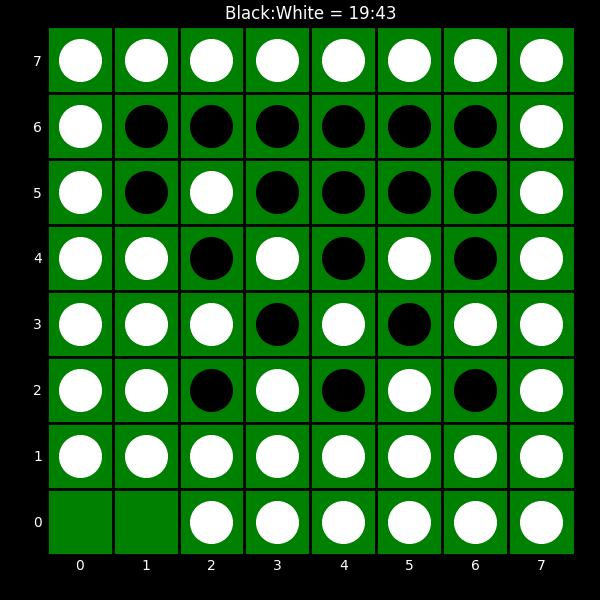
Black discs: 19
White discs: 43